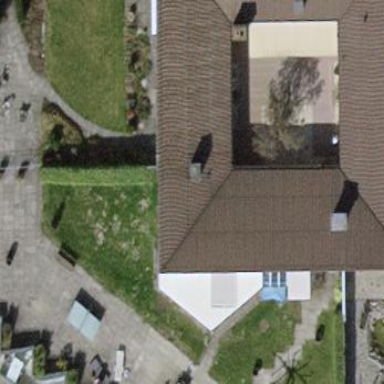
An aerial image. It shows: Nursing home building.